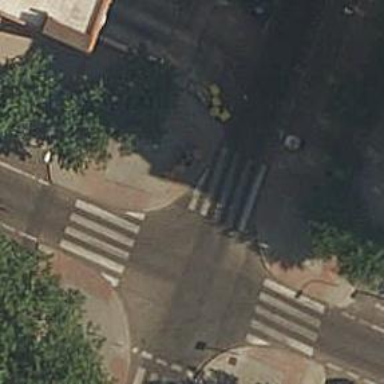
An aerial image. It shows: Marked road crossing.